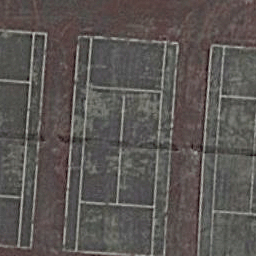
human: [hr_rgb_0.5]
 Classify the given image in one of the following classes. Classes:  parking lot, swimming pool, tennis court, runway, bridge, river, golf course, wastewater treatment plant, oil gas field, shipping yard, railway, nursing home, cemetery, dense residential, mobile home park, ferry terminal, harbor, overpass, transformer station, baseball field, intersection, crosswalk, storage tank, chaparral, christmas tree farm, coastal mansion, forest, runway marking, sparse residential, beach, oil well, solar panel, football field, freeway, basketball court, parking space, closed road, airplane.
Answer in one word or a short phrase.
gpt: tennis court